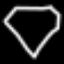
Label: diamond